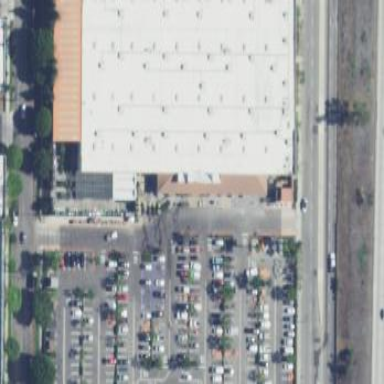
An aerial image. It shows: Retail area.